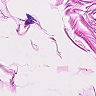
Metastatic tissue present: no